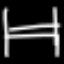
Label: bed